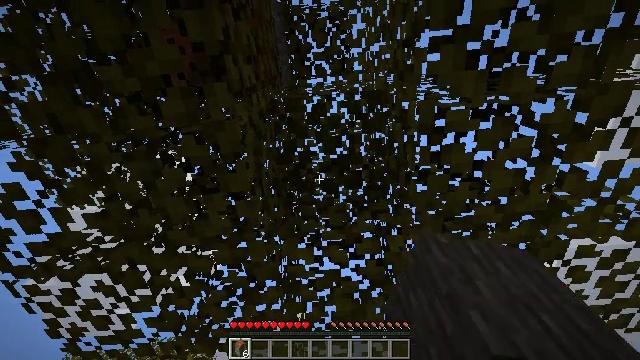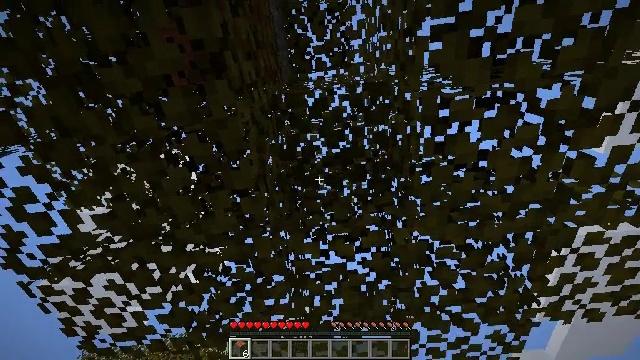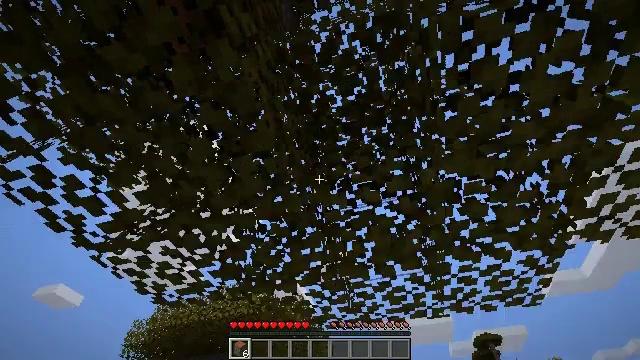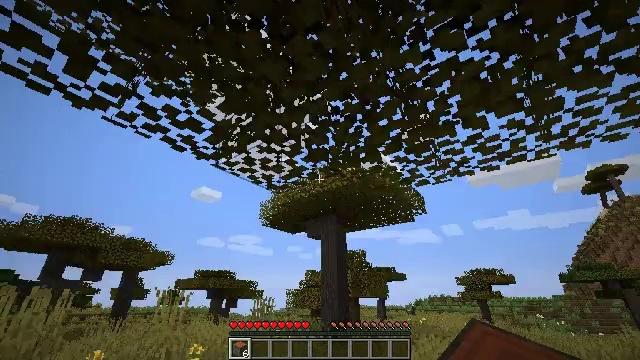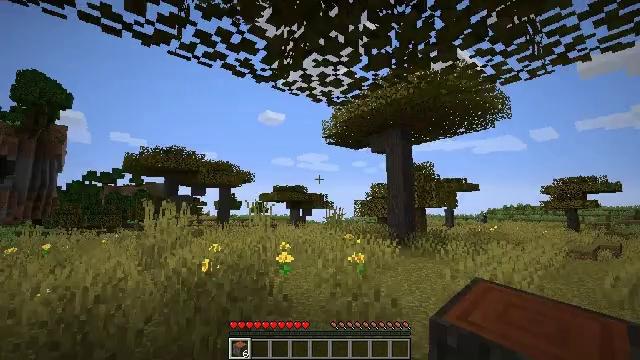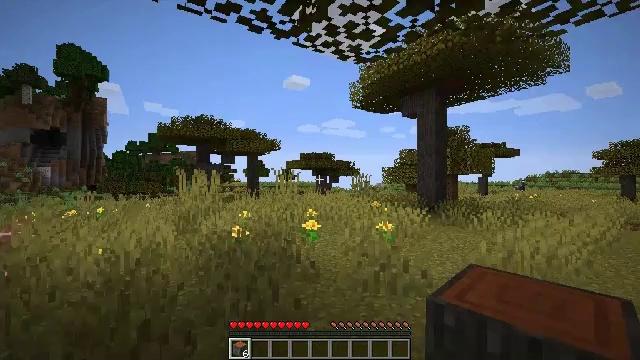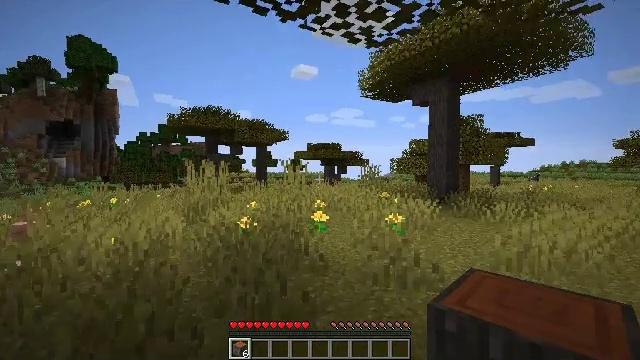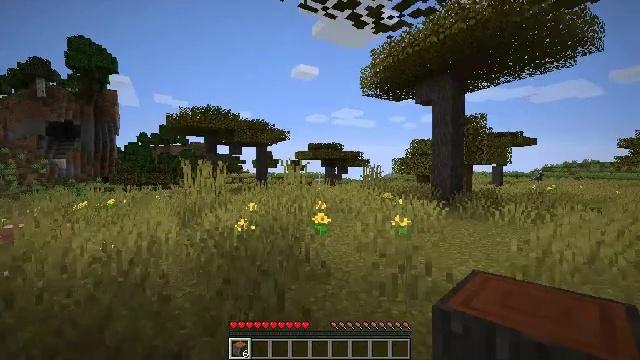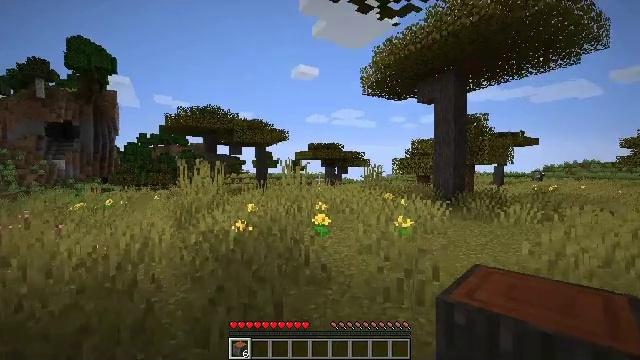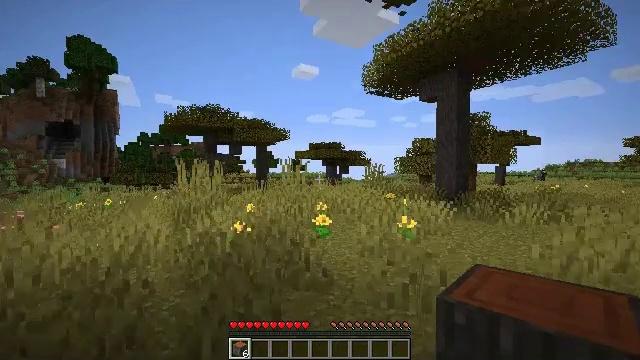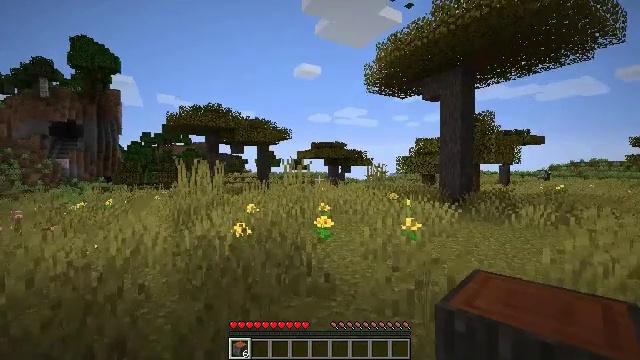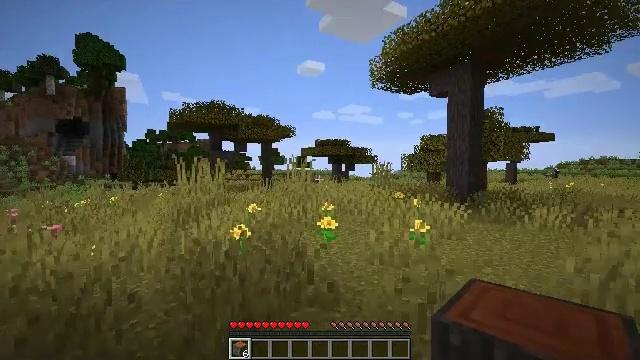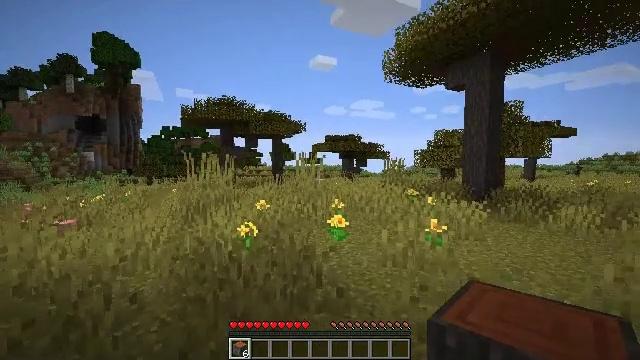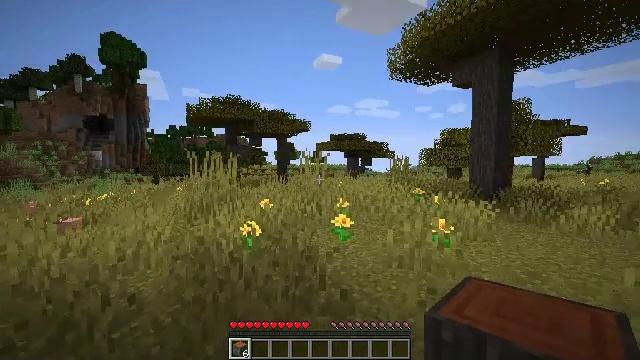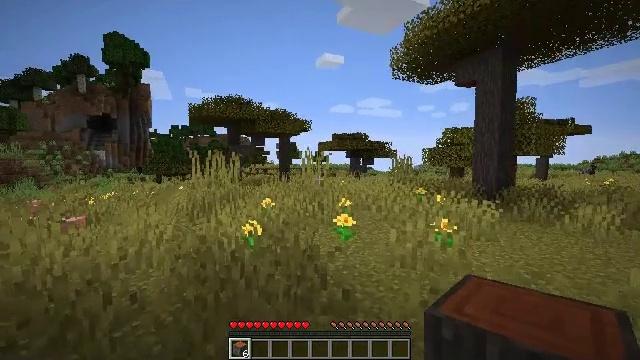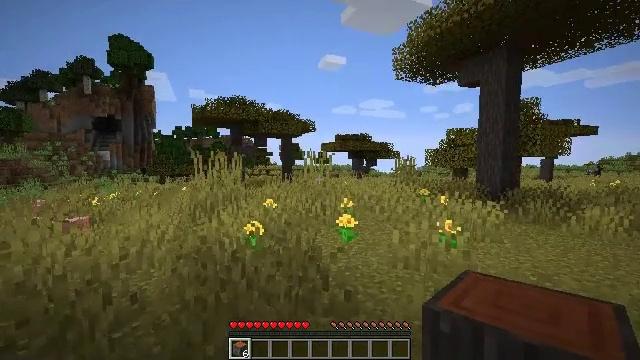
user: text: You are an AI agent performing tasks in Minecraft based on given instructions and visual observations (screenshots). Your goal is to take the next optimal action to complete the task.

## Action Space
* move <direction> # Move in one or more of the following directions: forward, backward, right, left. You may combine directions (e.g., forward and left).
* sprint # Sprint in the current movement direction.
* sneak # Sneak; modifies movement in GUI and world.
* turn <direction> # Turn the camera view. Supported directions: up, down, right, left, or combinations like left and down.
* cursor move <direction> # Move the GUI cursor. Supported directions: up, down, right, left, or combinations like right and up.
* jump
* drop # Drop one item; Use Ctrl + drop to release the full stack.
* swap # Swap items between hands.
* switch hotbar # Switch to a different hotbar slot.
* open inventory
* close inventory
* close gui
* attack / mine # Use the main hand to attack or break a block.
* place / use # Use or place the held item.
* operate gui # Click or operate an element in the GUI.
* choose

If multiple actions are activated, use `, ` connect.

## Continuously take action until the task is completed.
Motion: motion action
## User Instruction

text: Mine acacia log from the tree's trunk.
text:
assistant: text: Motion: turn left and down
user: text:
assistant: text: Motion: turn left and down
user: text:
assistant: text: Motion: turn left and down
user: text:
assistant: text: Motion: move forward, turn left and down
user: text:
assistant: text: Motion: move forward, turn left and down
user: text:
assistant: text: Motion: move forward, turn left and down
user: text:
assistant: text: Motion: move forward
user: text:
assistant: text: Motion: move forward
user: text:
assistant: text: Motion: move forward
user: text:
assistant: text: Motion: move forward
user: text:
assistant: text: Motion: move forward
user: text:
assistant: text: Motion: turn left
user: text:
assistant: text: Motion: turn left
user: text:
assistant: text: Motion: no_op
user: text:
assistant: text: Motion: no_op
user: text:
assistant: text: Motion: move forward
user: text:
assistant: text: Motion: move forward
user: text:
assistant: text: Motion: move forward
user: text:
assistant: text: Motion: move forward
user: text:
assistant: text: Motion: move forward
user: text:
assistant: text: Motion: move forward, turn up
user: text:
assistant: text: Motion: move forward
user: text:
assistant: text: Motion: move forward
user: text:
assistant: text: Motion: move forward
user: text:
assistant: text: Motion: move forward, turn right
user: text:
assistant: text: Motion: move forward, turn right
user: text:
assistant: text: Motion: move forward, turn right
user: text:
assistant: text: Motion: move forward, turn right
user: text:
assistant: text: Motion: move forward, turn right
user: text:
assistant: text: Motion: move forward, turn right